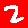
Digit: 2